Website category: camera
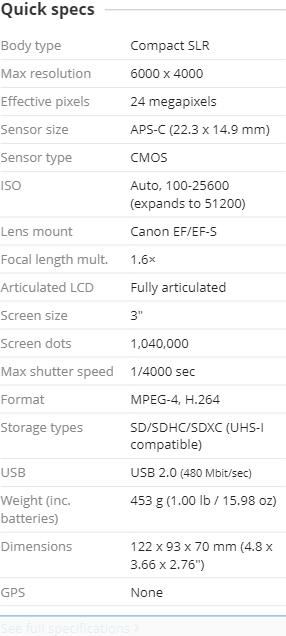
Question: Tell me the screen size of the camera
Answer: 3

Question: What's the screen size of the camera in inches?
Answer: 3

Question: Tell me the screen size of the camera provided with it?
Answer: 3

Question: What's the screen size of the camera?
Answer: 3

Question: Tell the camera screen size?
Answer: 3

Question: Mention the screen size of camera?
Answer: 3

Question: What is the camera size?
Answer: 3

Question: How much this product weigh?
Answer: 453 g (1.00 lb / 15.98 oz )

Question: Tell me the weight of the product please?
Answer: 453 g (1.00 lb / 15.98 oz )

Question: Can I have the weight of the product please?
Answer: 453 g (1.00 lb / 15.98 oz )

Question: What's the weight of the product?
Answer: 453 g (1.00 lb / 15.98 oz )

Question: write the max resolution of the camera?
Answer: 6000 x 4000

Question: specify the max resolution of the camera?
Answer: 6000 x 4000

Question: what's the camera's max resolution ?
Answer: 6000 x 4000

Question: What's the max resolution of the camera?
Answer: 6000 x 4000

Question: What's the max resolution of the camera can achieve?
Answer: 6000 x 4000

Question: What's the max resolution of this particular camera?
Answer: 6000 x 4000

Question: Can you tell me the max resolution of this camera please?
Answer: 6000 x 4000

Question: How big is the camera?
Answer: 122 x 93 x 70 mm (4.8 x 3.66 x 2.76 )

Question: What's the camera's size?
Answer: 122 x 93 x 70 mm (4.8 x 3.66 x 2.76 )

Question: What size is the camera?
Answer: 122 x 93 x 70 mm (4.8 x 3.66 x 2.76 )

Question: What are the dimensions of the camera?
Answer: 122 x 93 x 70 mm (4.8 x 3.66 x 2.76 )

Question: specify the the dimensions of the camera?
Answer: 122 x 93 x 70 mm (4.8 x 3.66 x 2.76 )

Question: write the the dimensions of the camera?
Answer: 122 x 93 x 70 mm (4.8 x 3.66 x 2.76 )

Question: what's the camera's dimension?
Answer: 122 x 93 x 70 mm (4.8 x 3.66 x 2.76 )